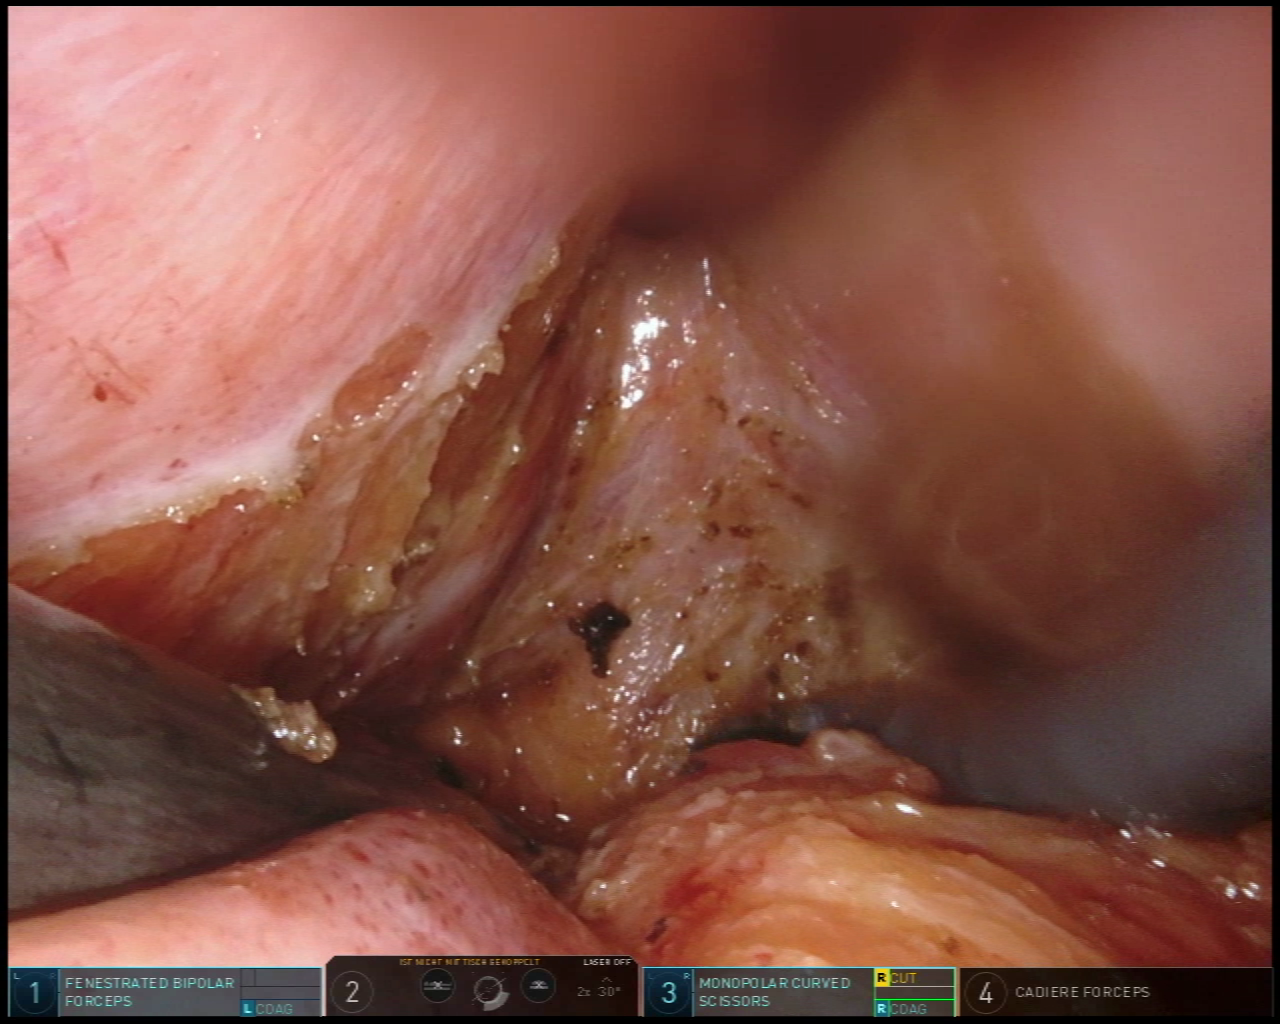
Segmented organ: vesicular_glands
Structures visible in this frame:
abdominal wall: no
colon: no
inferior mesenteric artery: no
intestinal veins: no
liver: no
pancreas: no
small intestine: no
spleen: no
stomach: no
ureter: no
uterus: no
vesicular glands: yes